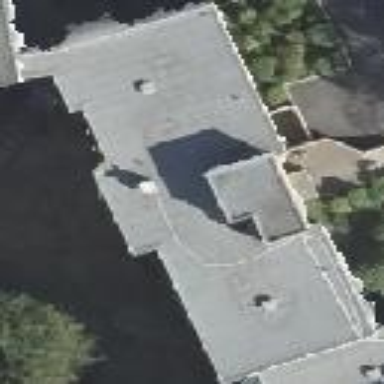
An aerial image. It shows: Building with apartments and flat roof.